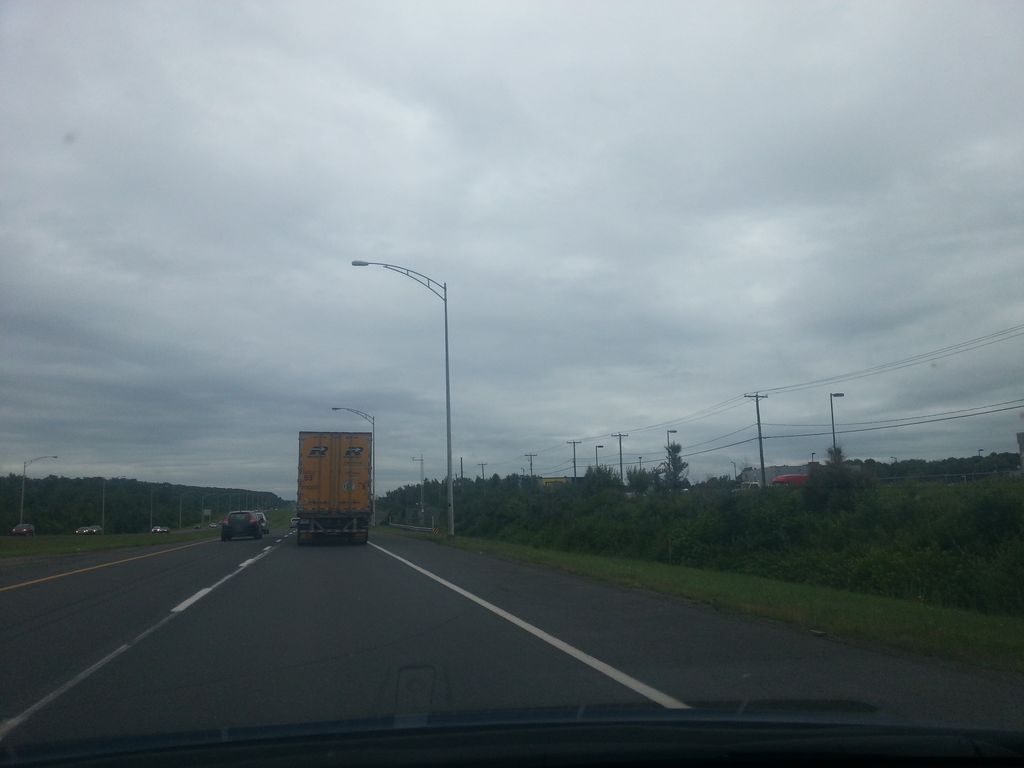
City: quebec_city